Question: Good day,
I have a dynamic table where you can add and remove table when you press X button, in each row there is a Current Qty field and Adjusted Qty field and also there is a New Qty field which is derived when you input a number on the Adjusted Qty Field, and its all working correctly but I want to add a functionality that will change every total Qty Field base on checked radio box above the table. Like if you click the IN (radio button), the operation will be ADD, and if you click the OUT (radio button), the operation will be MINUS and all the rows should be affected by every 'onchange' event of the radio button. Can anyone please help me :)

HTML:
'''
<div class="col-xs-12">
<div class="box">
<div class="box-body table-responsive">
<div id="records">
<div class="form-group">
<label for="departments">Department</label>
<select name="departments" id="">
@foreach($departments as $department)
<option value="{{$department->xid}}">{{$department->department}}</option>
@endforeach
</select>
</div>
<br>
<label for="radio">Adjustment Type</label>
<div class="radio">
<label><input type="radio" class="adjType" value="in" id="radioIn" name="optradio">Inventory In</label>
</div>
<div class="radio">
<label><input type="radio" class="adjType" value="out" id="radioOut" name="optradio">Inventory Out</label>
</div>
</div>
<label for="remarks">Remarks</label>
<input type="text" name="remarks" required id="memo" placeholder="Text input" class="form-control">
<br>
<table class="table table-condensed" id="adjustmentTable">
<thead>
<tr>
<th width="30%">Item</th>
<th width="10%">Qty on Hand</th>
<th width="10%">Adjusted Qty</th>
<th width="10%">new Qty</th>
<th width="10%">Current Cost</th>
<th width="10%">Adjusted Cost</th>
<th width="10%">Cost Diff</th>
<th width="10%">Expiration Date</th>
<th width="10%">Remove</th>
</tr>
</thead>
<tbody>
<tbody>
<tr>
<td>Item 1</td>
<td>20</td>
<td>10</td>
<td>30</td>
<td>10.40</td>
<td>12.00</td>
<td>.60</td>
<td>11/21/1016</td>
<td>X</td>
</tr>
<tr>
<td>Item 31</td>
<td>230</td>
<td>16</td>
<td>246</td>
<td>31.40</td>
<td>20.00</td>
<td>-11.40</td>
<td>11/21/1019</td>
<td>X</td>
</tr>
<tr>
<td>Item 6</td>
<td>12</td>
<td>19</td>
<td>31</td>
<td>22.40</td>
<td>30.00</td>
<td>7.60</td>
<td>11/21/1016</td>
<td>X</td>
</tr>
</tbody>
</tbody>
</table>
'''
JS:
'''
<script>
var $this = $(document);
$this.on("change",'input[name="optradio"]',function(){
var rowCount = $('#adjustmentTable tr').length - 1;
});
'''
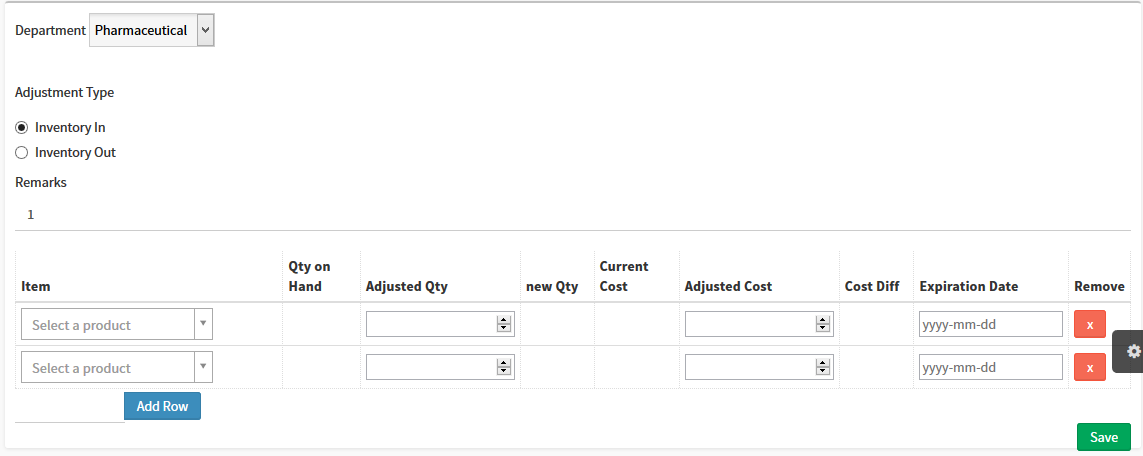
Answer: You need to create event handlers for the "change" event on those radio buttons. These event handlers will then loop through all the rows of your table, and apply the AutoCalculateDifference function to each row. Something like this:
'''
$("#radioIn, #radioOut").change(function() {
// The user clicked a radio button. Now loop through all the
// rows in the table. NOTE: You should be more specific with
// this jQuery selector to refer to the exact ID of the table.
$("table tr").each(function() {
autoCalculateDifferenceOnRow(this);
});
});
'''
If you do this, then you will need to refactor your AutoCalculateDifference function a little bit to be able to handle an incoming parameter representing the row, rather than always using "this". For example,
'''
function autoCalculateDifferenceOnRow(currentRow) {
if(document.getElementById('radioIn').checked) {
var type = 1;
}else if(document.getElementById('radioOut').checked) {
var type = 0;
}
var $adjQty = $(currentRow).find('.adjQty');
var $newCost = $(currentRow).find('.newCost');
var $onHandQty = $(currentRow).find('p.onHandQty');
var $qtyDiff = $(currentRow).find('p.qtydiff');
var $currentCost = $(currentRow).find('p.currentCost');
var $costDiff = $(currentRow).find('p.costDiff');
// Update Quantity
var onHandQty = parseInt($onHandQty.text(),10);
if(type == 1)
{
var difference = onHandQty + parseInt($adjQty.val());
}
else if(type==0)
{
var difference = onHandQty - parseInt($adjQty.val());
}
$qtyDiff.text(difference);
// Update Cost
var currentCost = $currentCost.text();
var difference = $newCost.val() - currentCost;
$costDiff.text(difference);
}
'''
I haven't tested the above code, but hopefully it helps you head in the right direction.